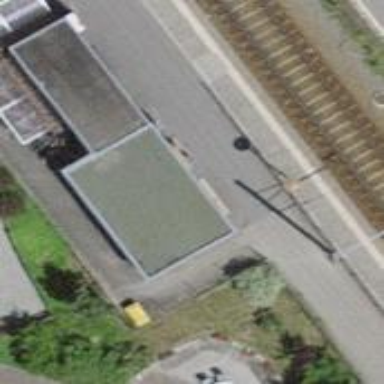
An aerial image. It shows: Halt on the railway.